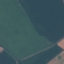
Land use / land cover: AnnualCrop